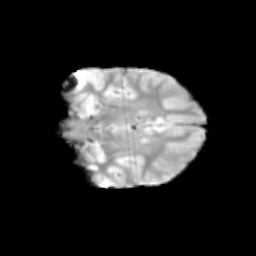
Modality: T2w
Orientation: coronal
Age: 11
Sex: female
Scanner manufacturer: siemens
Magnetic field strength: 3 T
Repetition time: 3.8 s
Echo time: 0.07 s